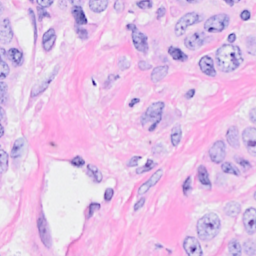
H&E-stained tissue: Breast